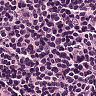
Metastatic tissue present: no